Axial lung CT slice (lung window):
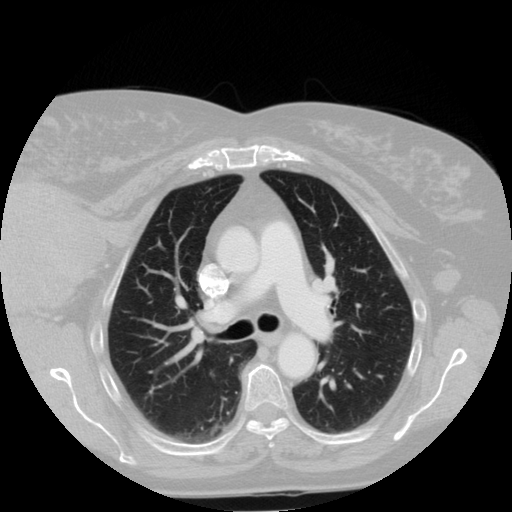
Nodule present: no